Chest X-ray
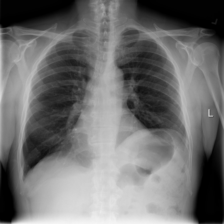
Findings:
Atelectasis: negative
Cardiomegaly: negative
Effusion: negative
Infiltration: negative
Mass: negative
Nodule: negative
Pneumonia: negative
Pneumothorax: negative
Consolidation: negative
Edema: negative
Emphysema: negative
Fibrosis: negative
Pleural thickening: negative
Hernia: negative